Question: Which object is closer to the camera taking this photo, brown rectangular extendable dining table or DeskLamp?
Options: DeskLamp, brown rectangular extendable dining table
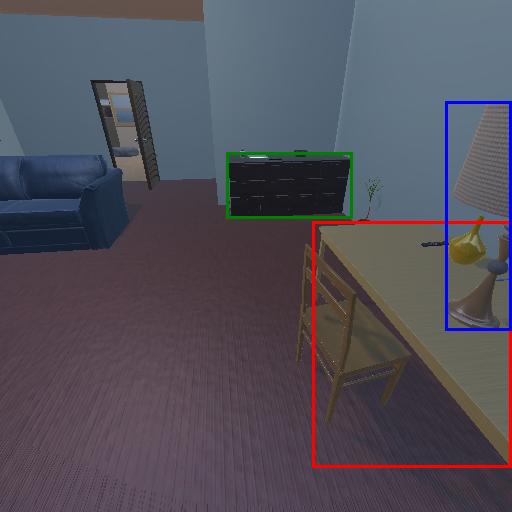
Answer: DeskLamp